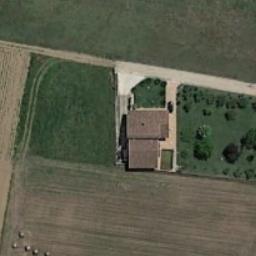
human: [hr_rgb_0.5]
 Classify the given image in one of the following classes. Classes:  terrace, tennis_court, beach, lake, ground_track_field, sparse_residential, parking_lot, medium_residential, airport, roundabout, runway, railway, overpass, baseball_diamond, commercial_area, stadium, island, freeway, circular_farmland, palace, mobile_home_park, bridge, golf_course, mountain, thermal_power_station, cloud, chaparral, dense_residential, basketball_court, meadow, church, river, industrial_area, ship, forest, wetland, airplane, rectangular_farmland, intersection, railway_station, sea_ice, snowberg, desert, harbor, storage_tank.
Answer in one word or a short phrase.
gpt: sparse_residential